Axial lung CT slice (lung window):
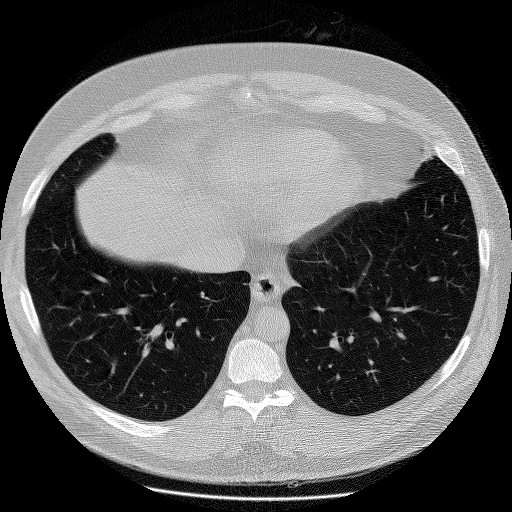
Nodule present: no